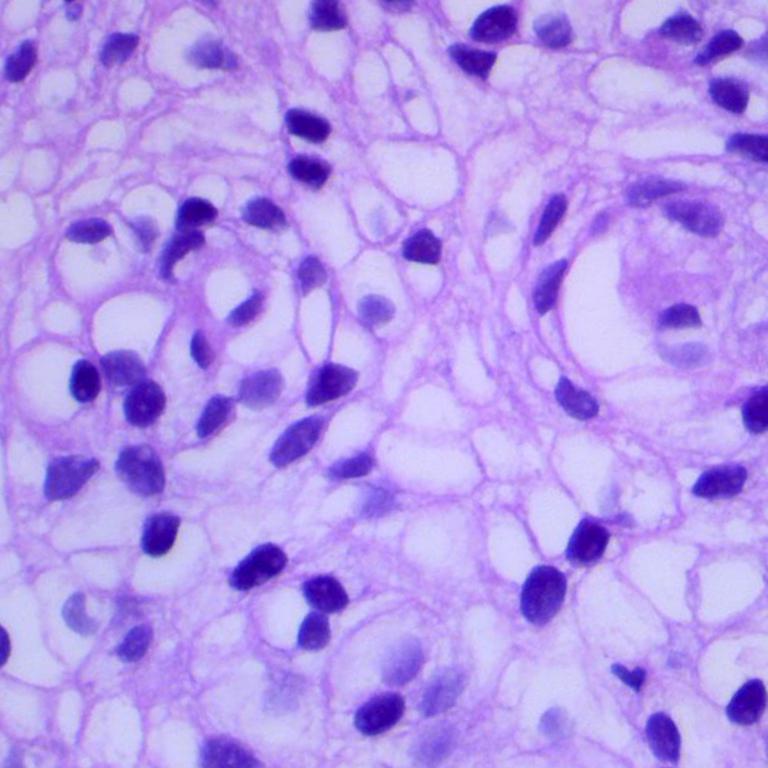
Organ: lung
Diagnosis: squamous carcinomas